Field crop: tomato
Growth stage: 2
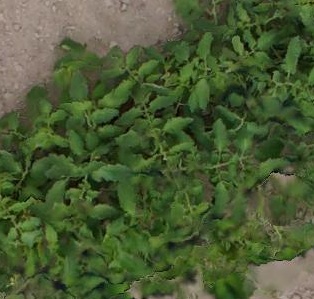
Species: tomato